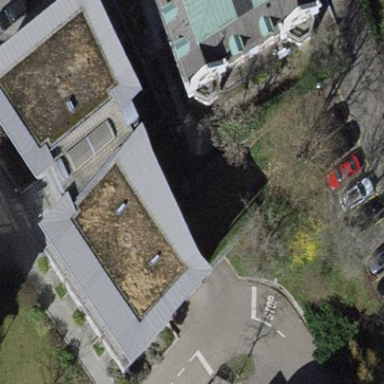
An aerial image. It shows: Office building.